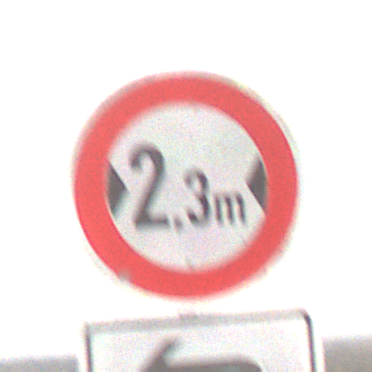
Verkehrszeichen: TatsaechlicheBreite2Komma3
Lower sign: RichtungsangabeDurchPfeile2
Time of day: MorningAfternoon
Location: Outdoor (Nature)
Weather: Overcast
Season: NotSpecified
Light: Natural